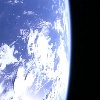
Label: cloud